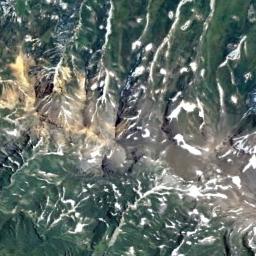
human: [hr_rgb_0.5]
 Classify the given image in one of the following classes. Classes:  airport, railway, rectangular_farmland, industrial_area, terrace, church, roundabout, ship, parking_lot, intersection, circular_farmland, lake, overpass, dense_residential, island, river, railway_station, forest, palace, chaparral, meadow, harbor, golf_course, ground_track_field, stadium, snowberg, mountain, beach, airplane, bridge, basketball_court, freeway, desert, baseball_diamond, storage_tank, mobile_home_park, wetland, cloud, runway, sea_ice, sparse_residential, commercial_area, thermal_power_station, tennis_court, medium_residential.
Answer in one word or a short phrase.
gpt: snowberg